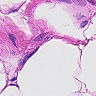
Metastatic tissue present: no